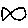
Label: fish